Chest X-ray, AP view. Patient: 12 years old, sex F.
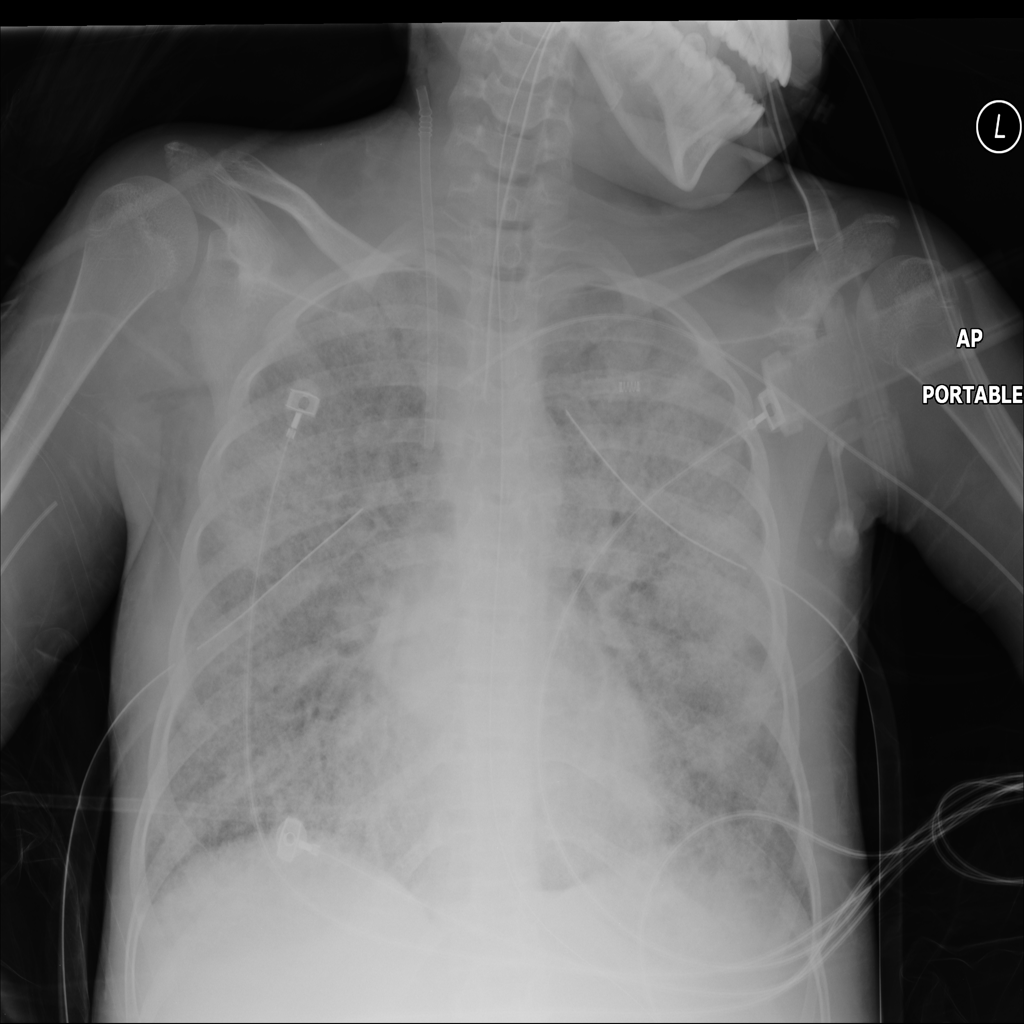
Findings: Edema, Pneumonia